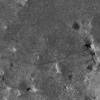
Atmospheric dust classification: not_dusty